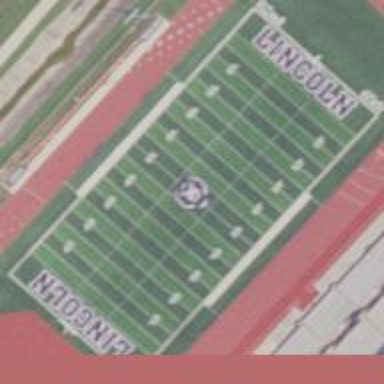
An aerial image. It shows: American football field.